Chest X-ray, PA view. Patient: 54 years old, sex M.
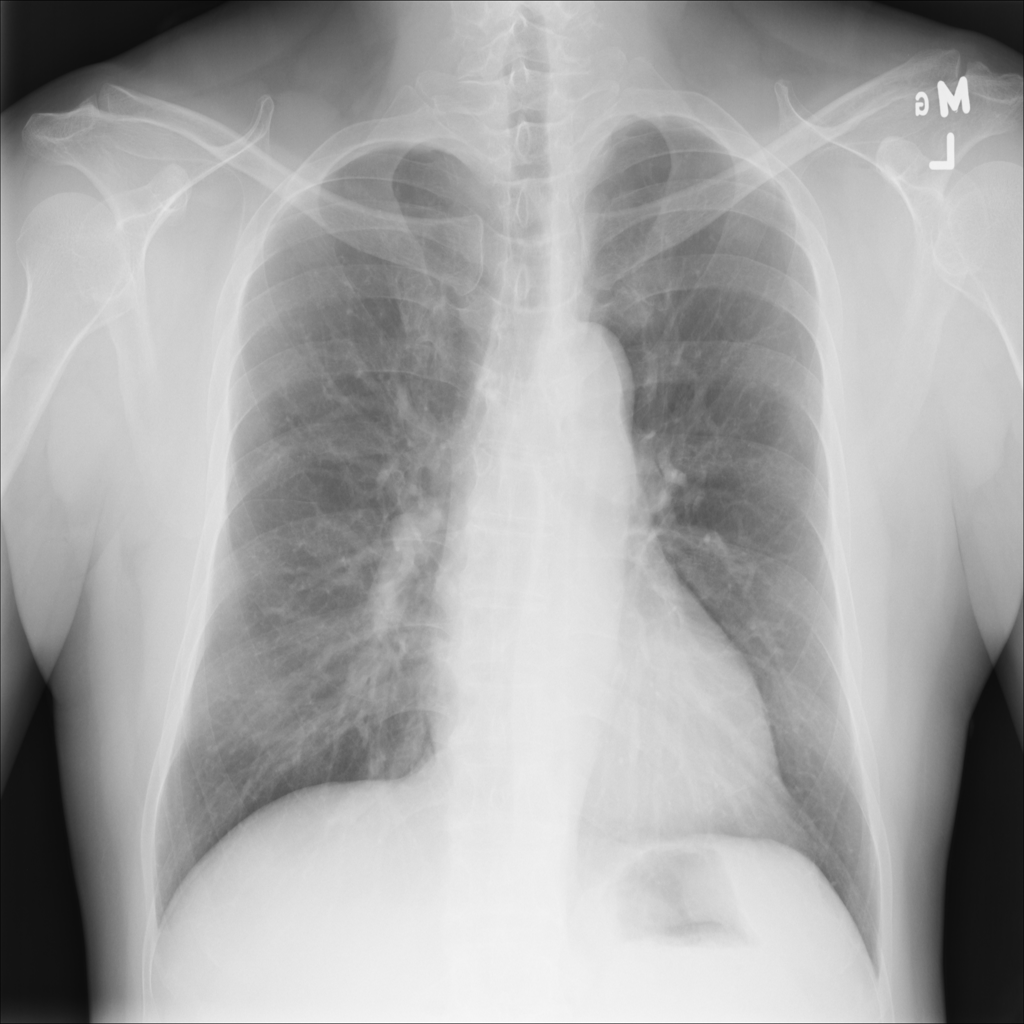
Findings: No Finding